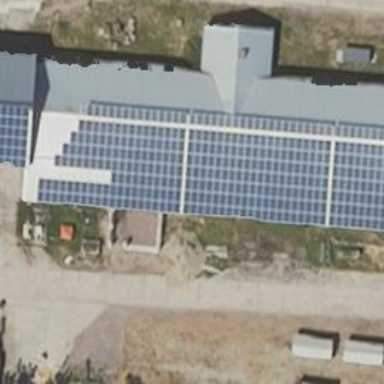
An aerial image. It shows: Solar photovoltaic panel generator producing electricity as small installation.